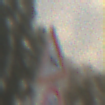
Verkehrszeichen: WildwechselRechts
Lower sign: Geschwindigkeit90
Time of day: MorningAfternoon
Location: Outdoor (Suburban)
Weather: Overcast
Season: NotSpecified
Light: Natural